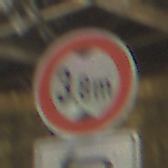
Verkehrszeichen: TatsaechlicheHoehe
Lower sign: RichtungsangabeDurchPfeile2
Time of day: Midday
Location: Outdoor (Urban)
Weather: Clear
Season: NotSpecified
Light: Natural